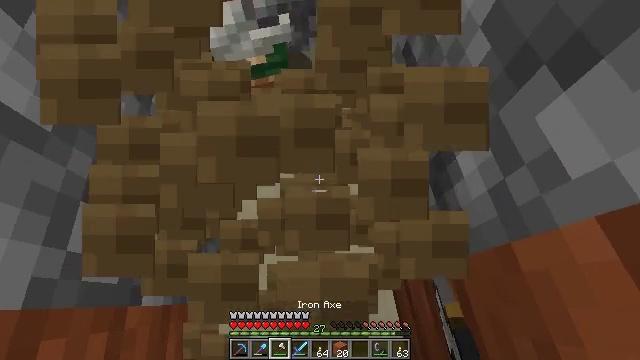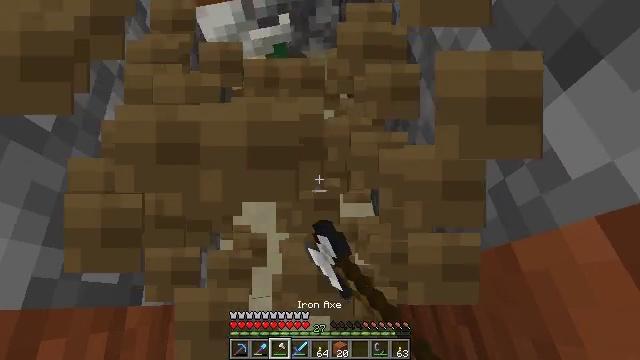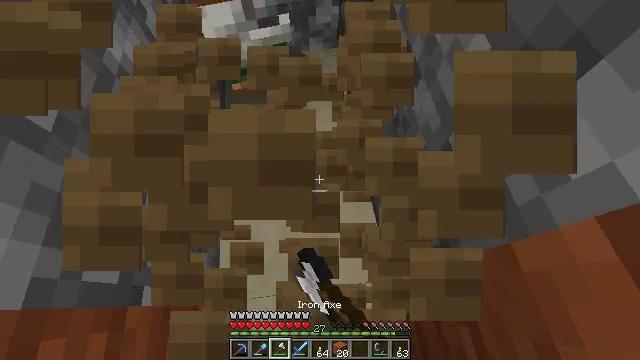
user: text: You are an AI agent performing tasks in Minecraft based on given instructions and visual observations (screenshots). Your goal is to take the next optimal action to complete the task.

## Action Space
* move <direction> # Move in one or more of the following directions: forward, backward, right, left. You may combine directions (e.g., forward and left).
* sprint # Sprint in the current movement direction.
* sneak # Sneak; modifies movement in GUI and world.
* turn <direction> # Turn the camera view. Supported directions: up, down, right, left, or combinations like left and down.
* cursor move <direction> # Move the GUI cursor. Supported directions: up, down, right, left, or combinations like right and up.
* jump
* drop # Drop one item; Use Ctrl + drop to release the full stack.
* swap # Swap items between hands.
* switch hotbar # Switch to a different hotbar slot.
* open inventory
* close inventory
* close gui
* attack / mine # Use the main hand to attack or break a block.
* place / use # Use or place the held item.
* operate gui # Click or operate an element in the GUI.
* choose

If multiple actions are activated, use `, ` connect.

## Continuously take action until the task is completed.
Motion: motion action
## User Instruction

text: Retrieve the lectern from the structure.
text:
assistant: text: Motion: attack / mine
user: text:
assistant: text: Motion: no_op
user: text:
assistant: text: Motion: no_op